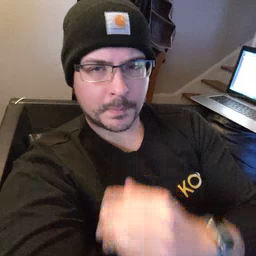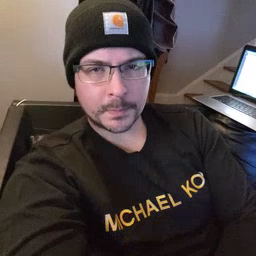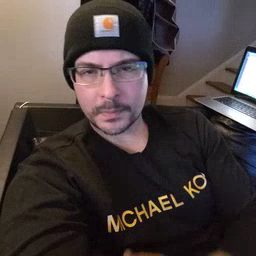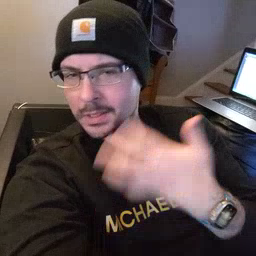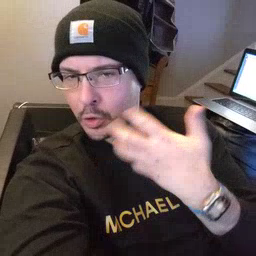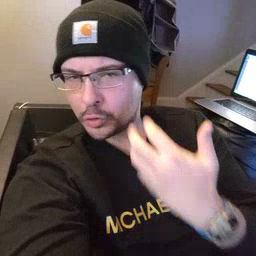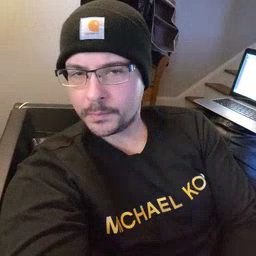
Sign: tiger